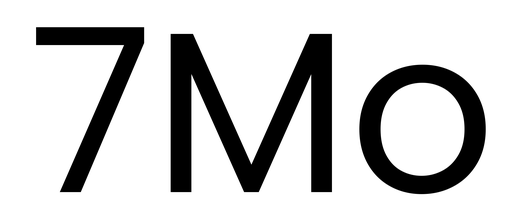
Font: Poppins-Regular